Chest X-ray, AP view. Patient: 57 years old, sex M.
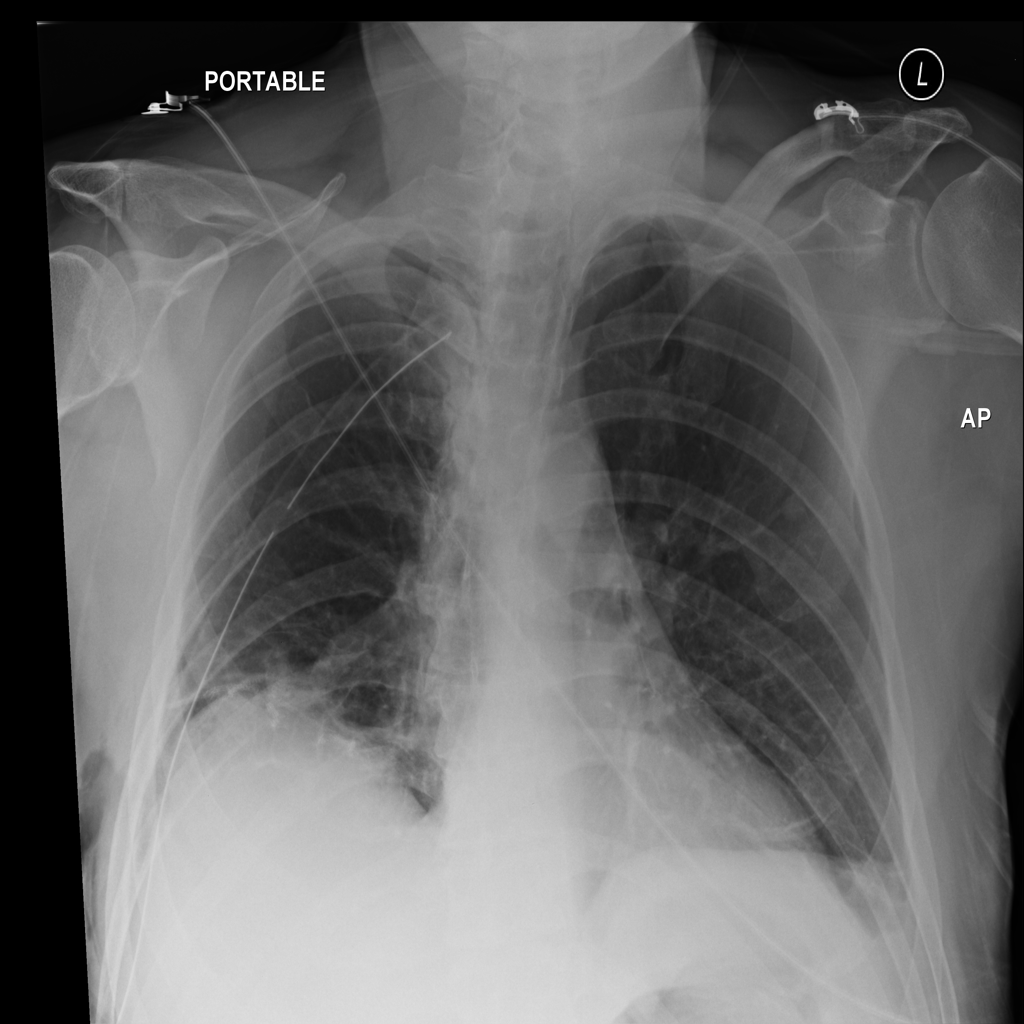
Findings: Atelectasis, Nodule